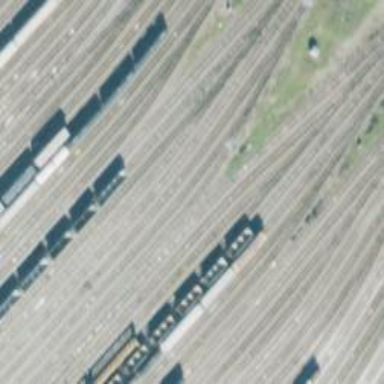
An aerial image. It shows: Railway yard used for servicing trains.